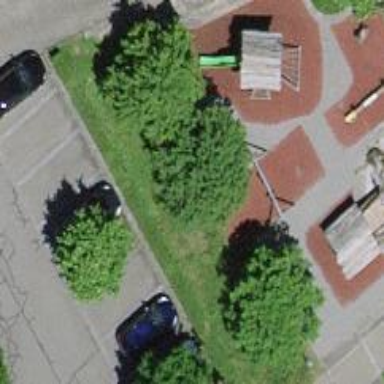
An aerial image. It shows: Black bench.